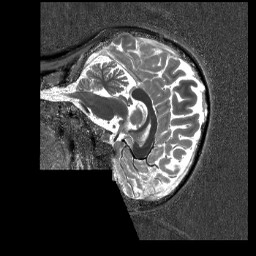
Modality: T1w
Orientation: sagittal